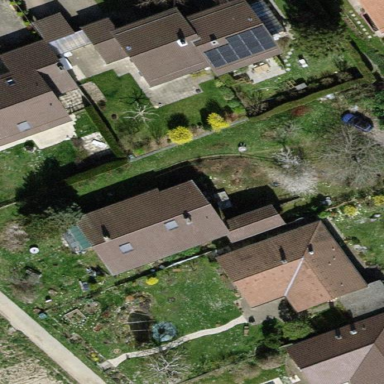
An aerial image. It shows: Simple house.